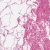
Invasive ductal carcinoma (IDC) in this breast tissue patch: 0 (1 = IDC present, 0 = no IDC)